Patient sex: M
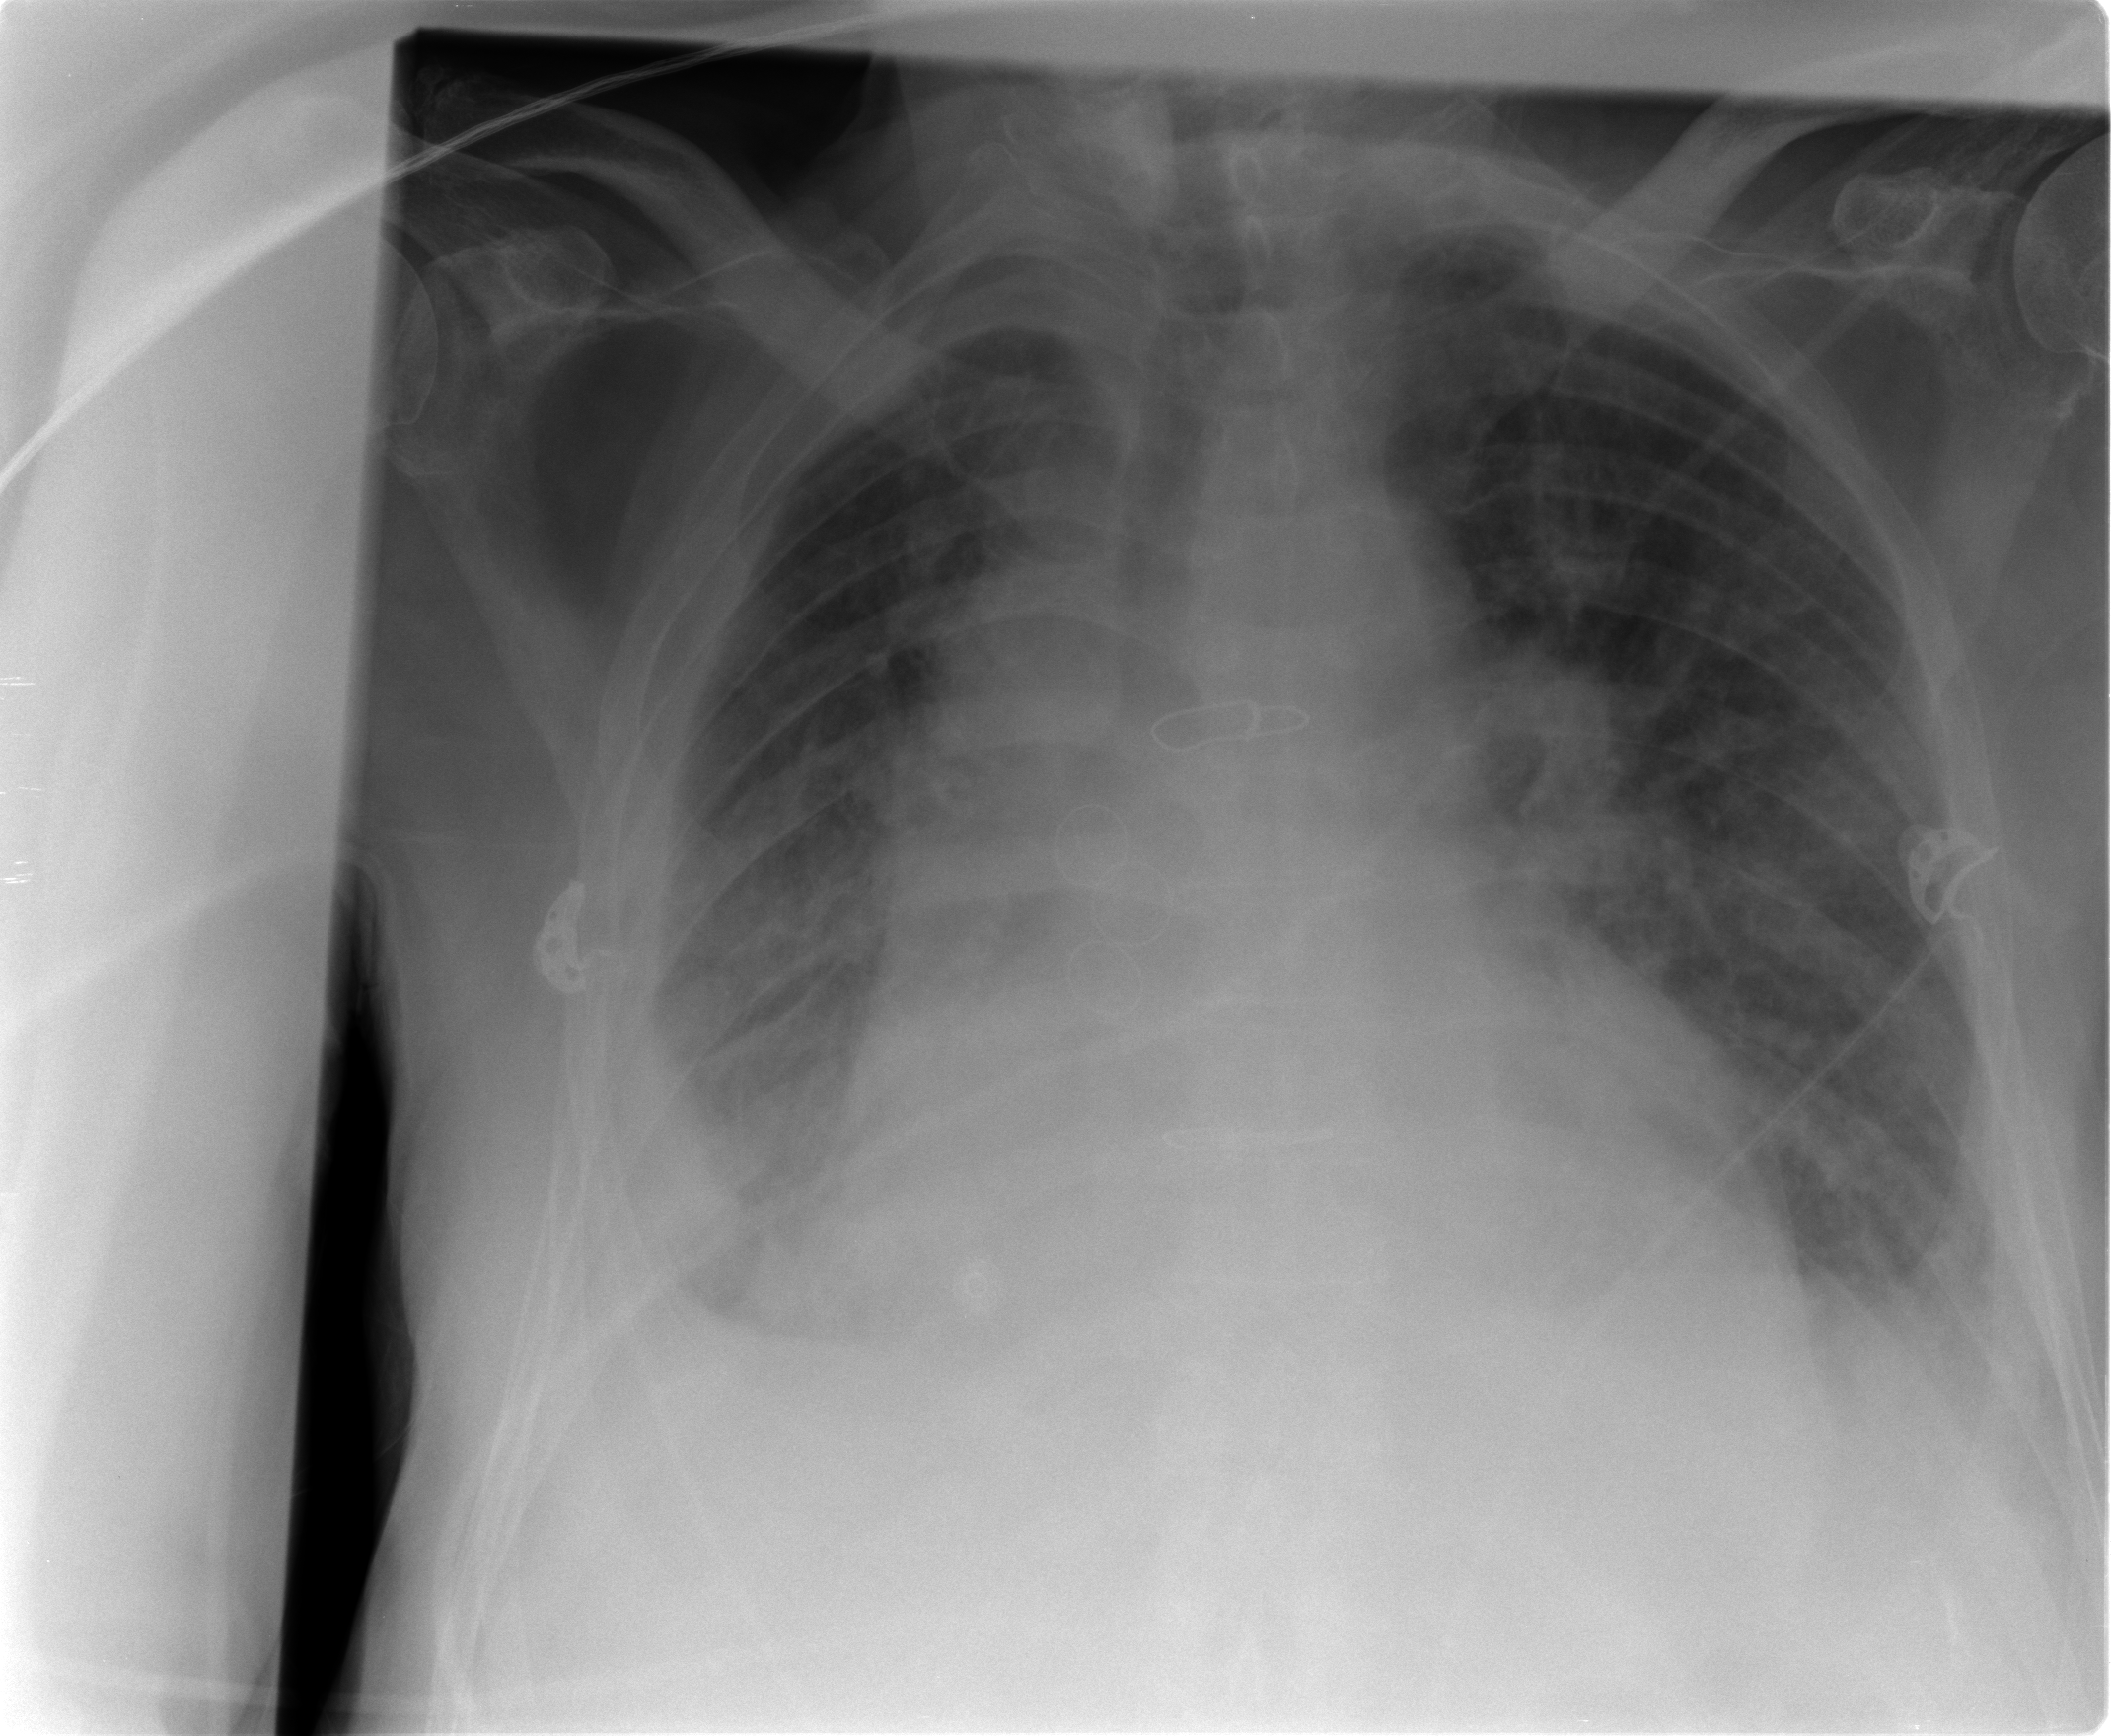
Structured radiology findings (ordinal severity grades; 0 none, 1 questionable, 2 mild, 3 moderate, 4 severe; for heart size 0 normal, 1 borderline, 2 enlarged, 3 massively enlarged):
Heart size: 2
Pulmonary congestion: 2
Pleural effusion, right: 3
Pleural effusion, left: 2
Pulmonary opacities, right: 2
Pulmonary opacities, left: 1
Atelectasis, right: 2
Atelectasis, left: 1